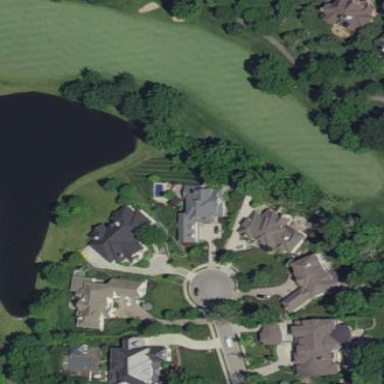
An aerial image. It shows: Golf fairway surrounded by grass.